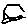
Label: hexagon